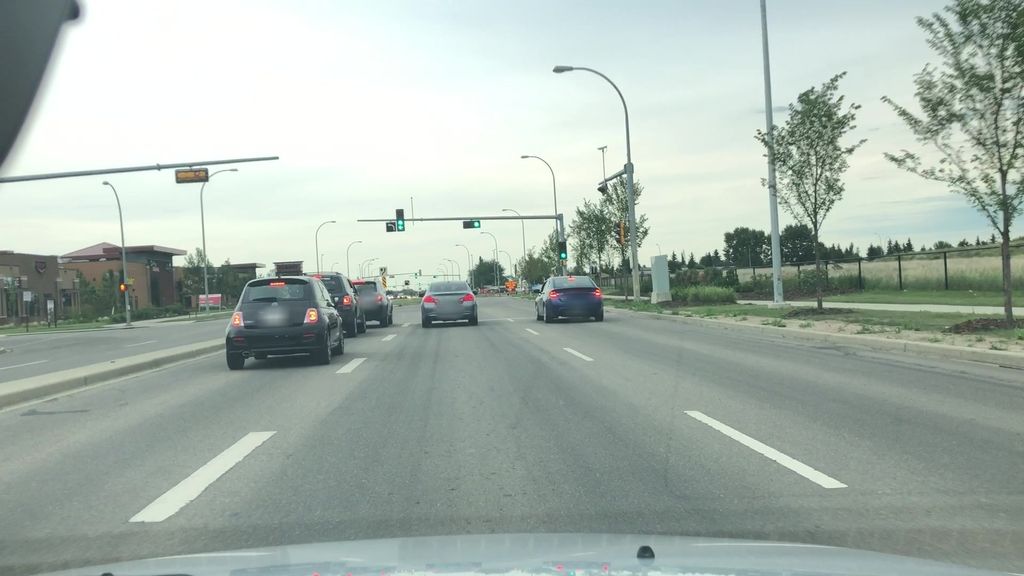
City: edmonton